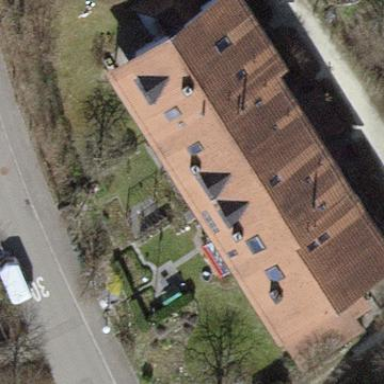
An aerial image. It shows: Building with tiled roof.